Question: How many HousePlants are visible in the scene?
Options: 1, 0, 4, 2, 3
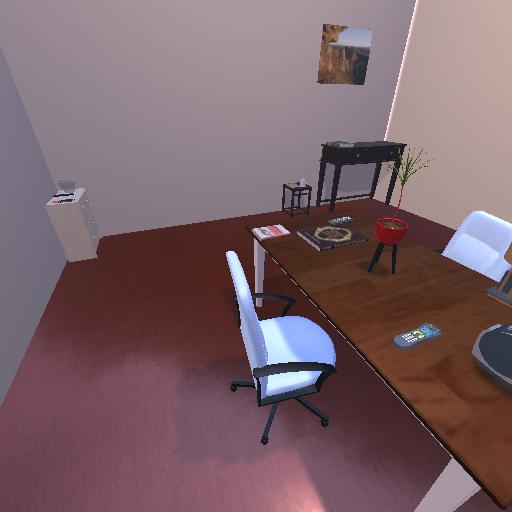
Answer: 1